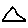
Label: triangle